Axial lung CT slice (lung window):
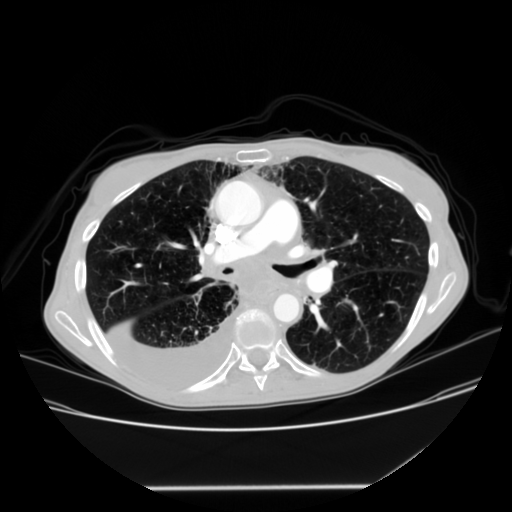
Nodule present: no